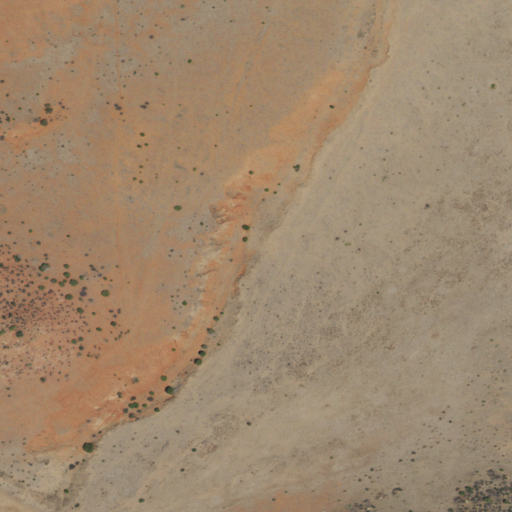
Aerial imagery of valley in New Mexico named Cedar Canyon containing shrub, grassland, and evergreen forest